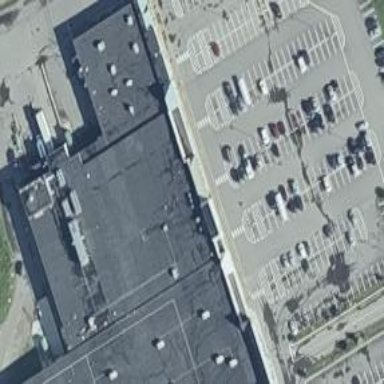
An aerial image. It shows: Supermarket.